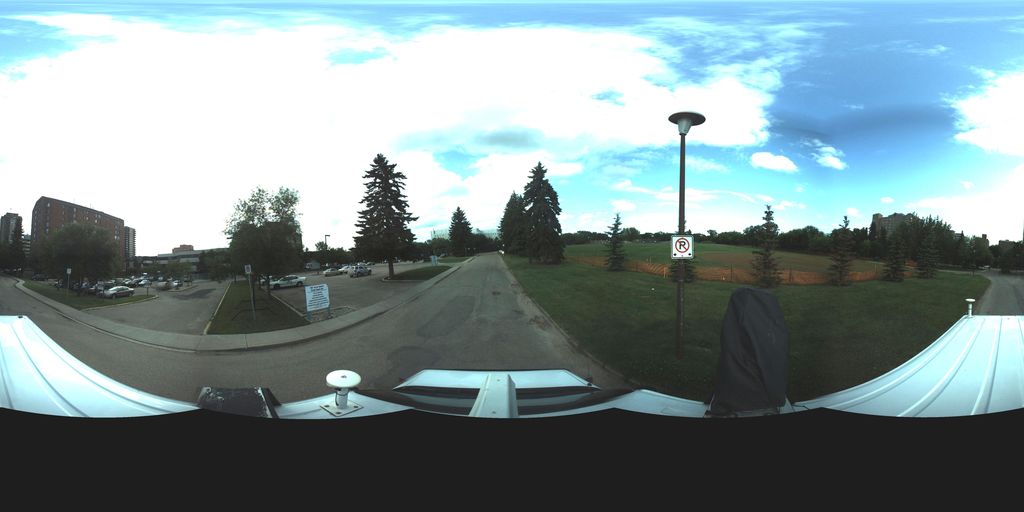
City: saskatoon